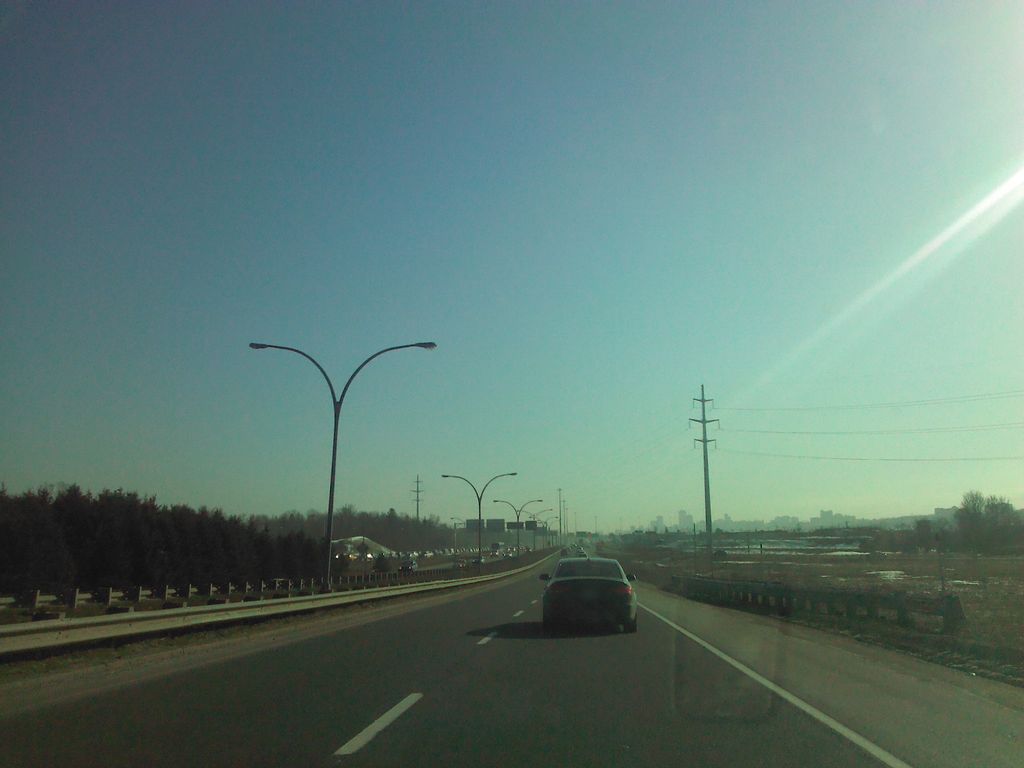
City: quebec_city